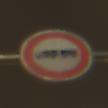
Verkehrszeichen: VerbotLastkraftwagenMitAnhaenger
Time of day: Night
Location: Outdoor (Urban)
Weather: Overcast
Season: NotSpecified
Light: Artificial